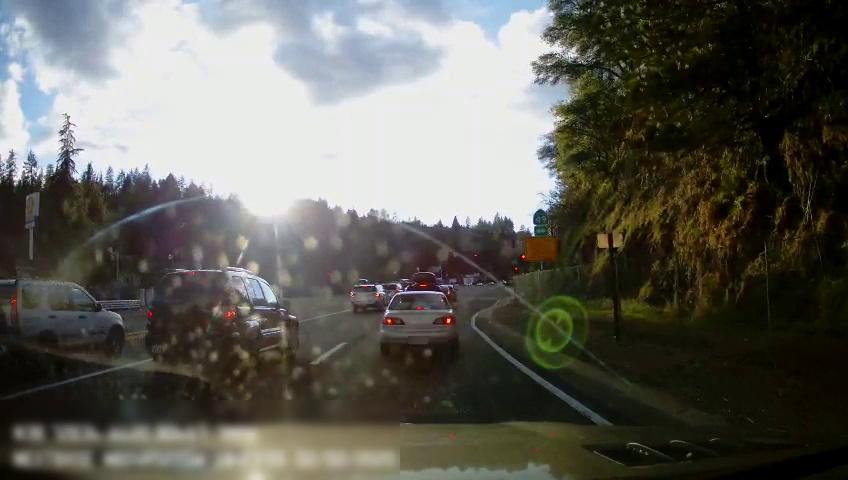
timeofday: Day
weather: Sunny
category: Drivable Space
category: Vehicles | Car
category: Vehicles | SUV
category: Vehicles | Car
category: Vehicles | SUV
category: Vehicles | Car
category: Vehicles | SUV
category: Vehicles | SUV
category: Lanes | Opposite Lane
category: Lanes | Opposite Lane
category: Lanes | Current Lane
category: Lanes | Alternate Lane
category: Lanes | Alternate Lane
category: Lanes | Current Lane
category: Traffic | Signs
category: Traffic | Signs
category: Traffic | Signs